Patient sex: M
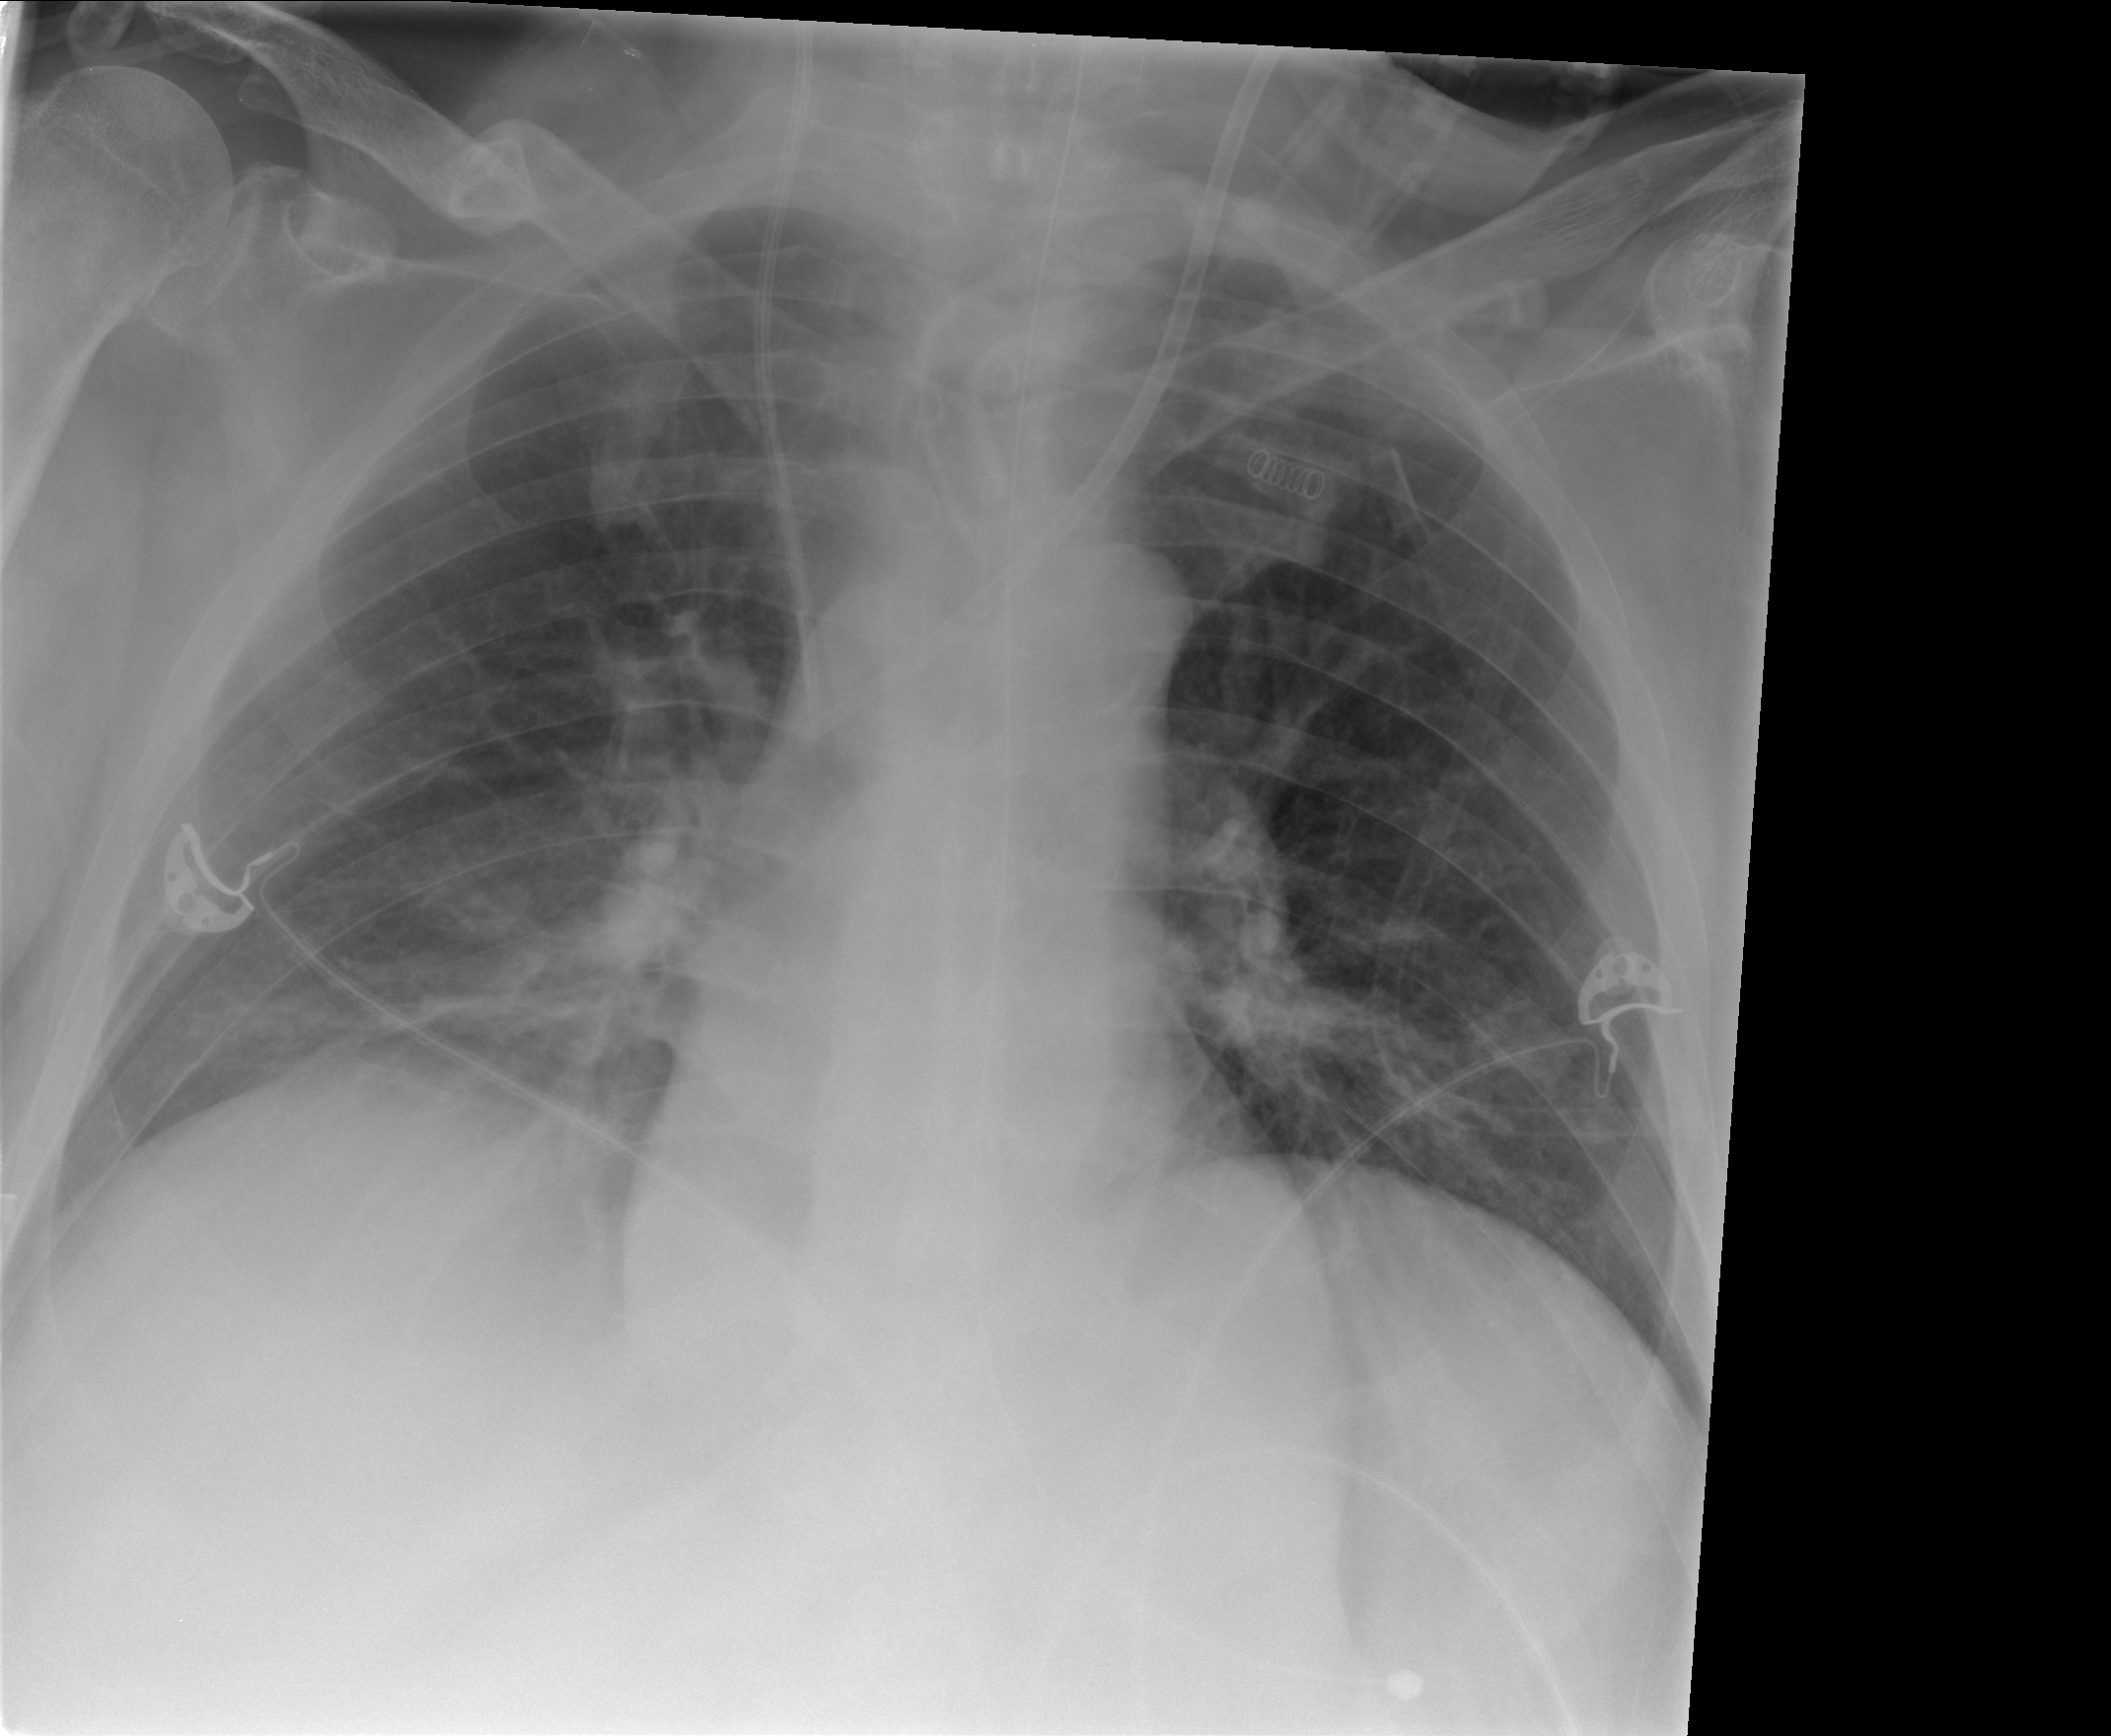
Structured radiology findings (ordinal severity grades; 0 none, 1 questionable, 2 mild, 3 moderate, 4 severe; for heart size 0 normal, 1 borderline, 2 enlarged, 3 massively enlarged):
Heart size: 0
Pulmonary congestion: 2
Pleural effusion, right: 0
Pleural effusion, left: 0
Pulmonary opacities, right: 0
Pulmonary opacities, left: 0
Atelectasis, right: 2
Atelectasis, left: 2